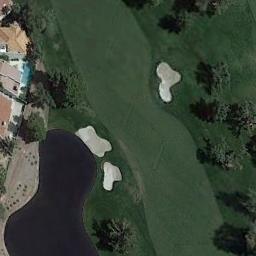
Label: golf_course